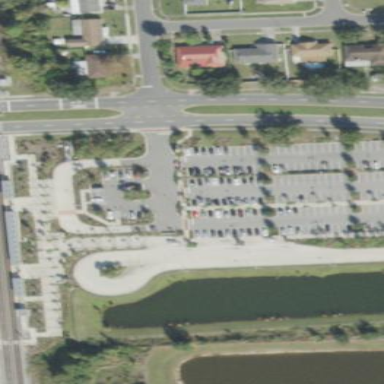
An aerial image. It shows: Parking area with surface parking. It includes park and ride facilities.